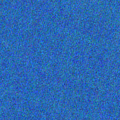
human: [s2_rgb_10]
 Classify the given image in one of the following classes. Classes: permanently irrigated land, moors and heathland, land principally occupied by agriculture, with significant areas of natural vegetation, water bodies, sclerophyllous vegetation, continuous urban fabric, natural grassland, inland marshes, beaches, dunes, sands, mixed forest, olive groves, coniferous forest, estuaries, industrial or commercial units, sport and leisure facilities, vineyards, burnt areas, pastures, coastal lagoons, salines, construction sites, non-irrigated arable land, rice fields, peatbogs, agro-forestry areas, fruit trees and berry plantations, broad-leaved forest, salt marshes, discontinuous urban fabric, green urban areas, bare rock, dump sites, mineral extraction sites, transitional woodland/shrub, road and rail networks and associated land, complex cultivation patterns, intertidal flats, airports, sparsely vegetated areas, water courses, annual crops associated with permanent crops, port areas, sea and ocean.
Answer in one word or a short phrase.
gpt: non-irrigated arable land, coniferous forest, mixed forest, transitional woodland/shrub, peatbogs